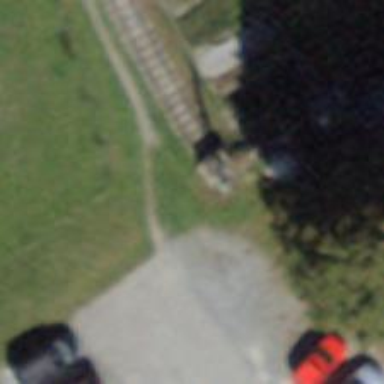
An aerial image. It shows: Railway buffer stop.